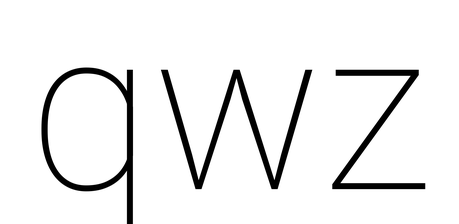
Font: Roboto_Thin